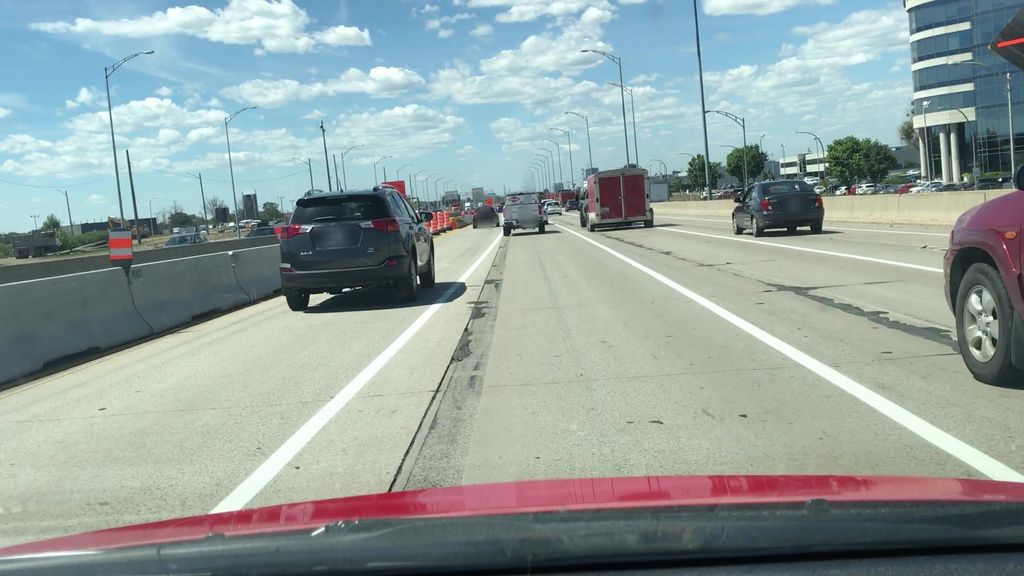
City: montreal